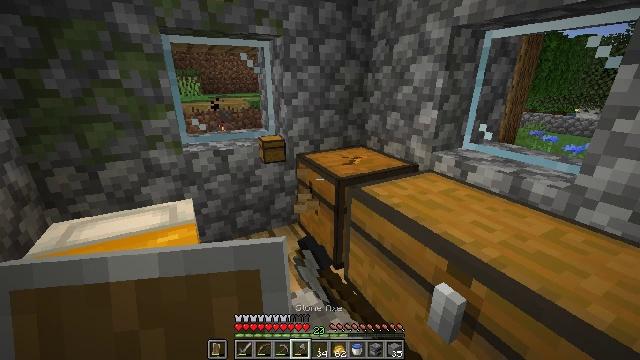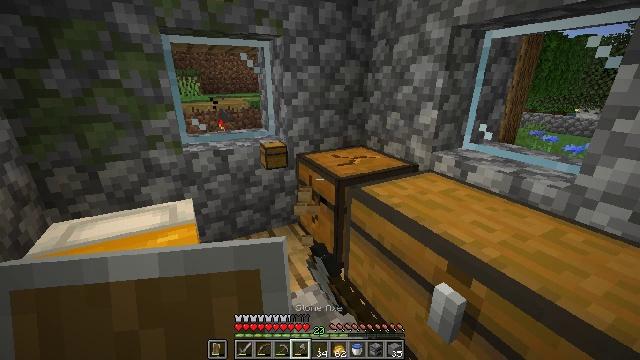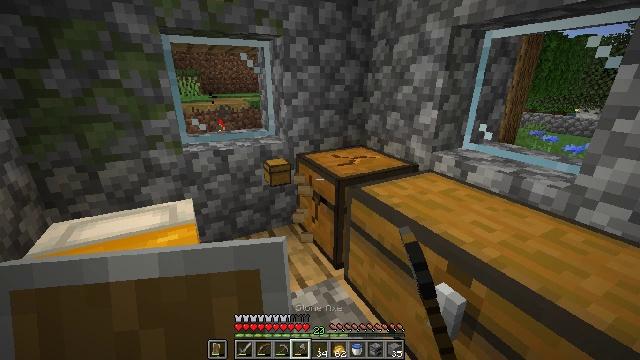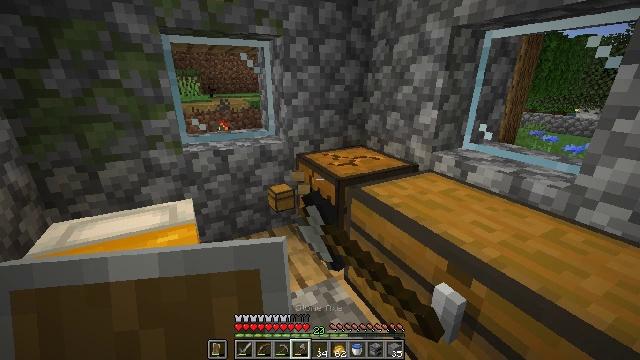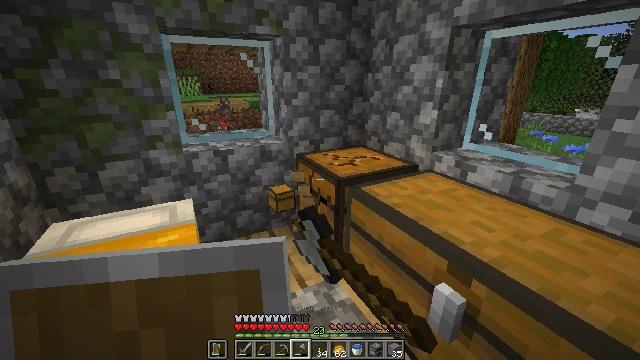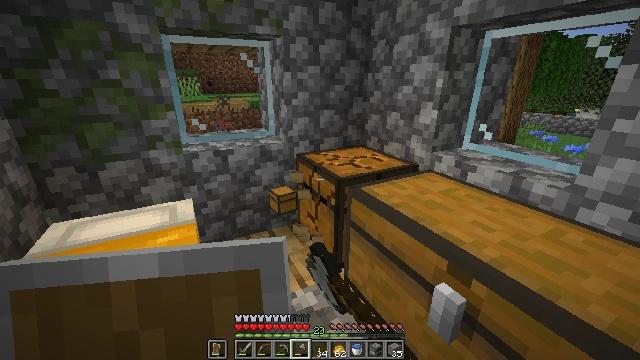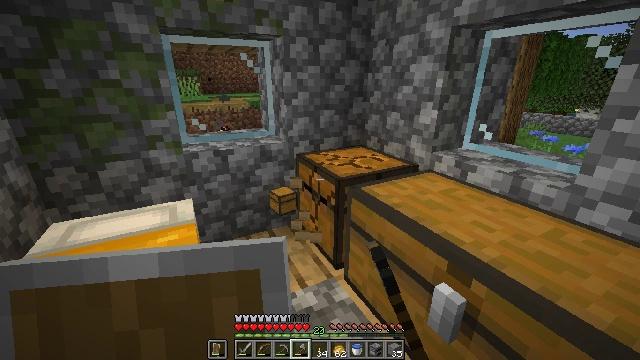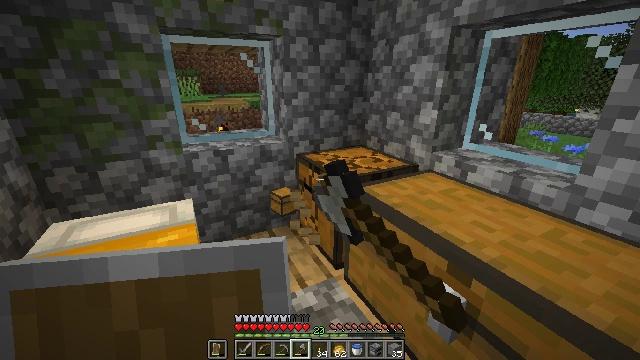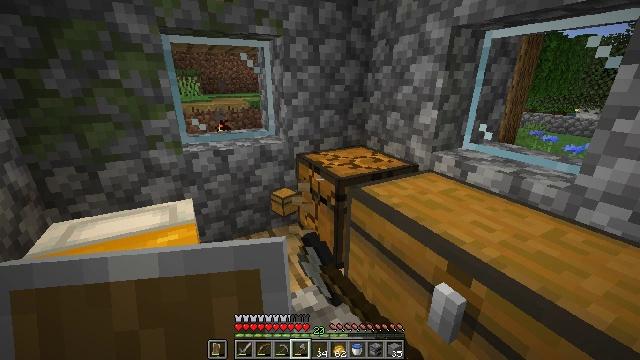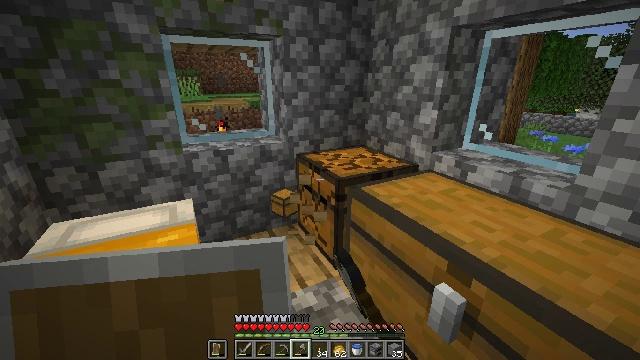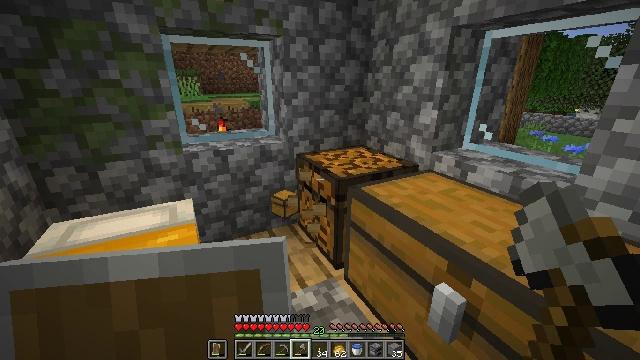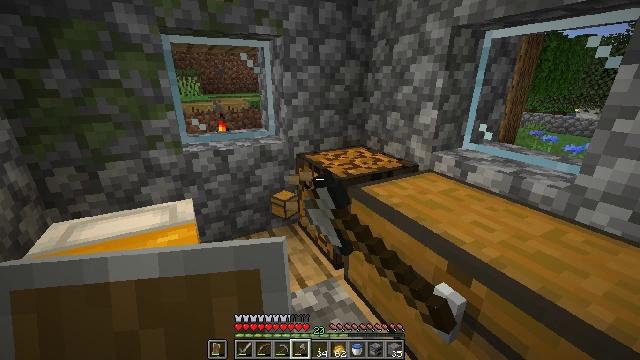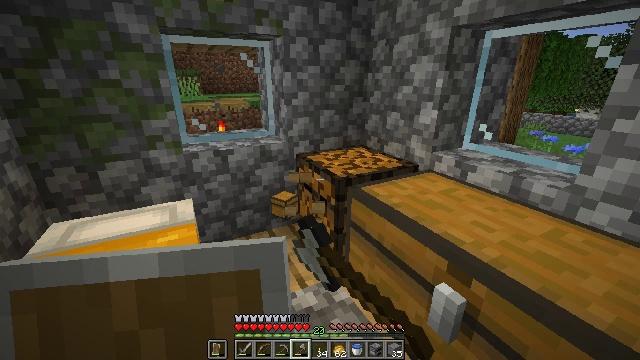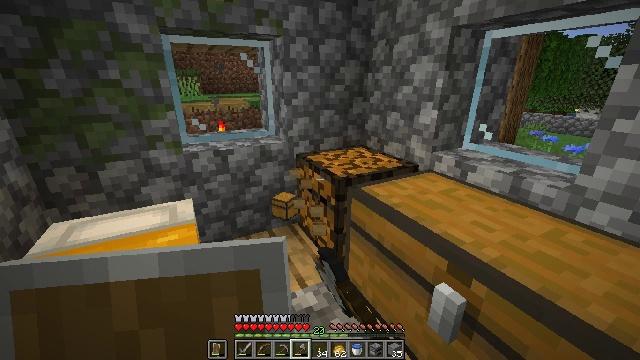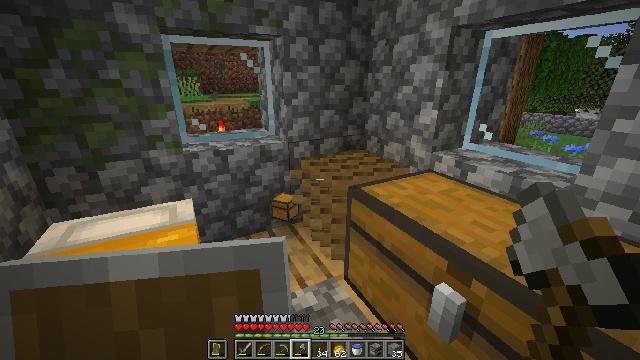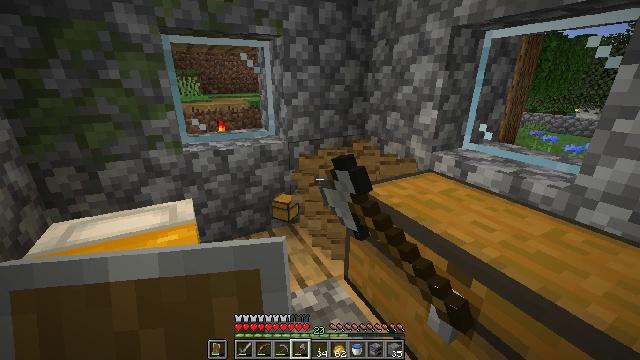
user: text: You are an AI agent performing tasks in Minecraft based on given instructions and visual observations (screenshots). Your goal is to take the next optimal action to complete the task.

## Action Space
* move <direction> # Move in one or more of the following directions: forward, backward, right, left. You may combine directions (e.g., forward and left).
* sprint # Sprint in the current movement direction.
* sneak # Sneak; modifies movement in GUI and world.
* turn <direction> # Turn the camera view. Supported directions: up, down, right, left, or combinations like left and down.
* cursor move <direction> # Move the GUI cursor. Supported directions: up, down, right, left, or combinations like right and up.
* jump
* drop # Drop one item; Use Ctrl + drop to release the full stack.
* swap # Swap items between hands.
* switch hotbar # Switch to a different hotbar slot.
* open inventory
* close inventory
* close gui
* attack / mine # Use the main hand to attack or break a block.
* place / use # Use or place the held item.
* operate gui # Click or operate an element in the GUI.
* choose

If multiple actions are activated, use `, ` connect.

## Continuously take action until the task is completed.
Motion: motion action
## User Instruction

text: Reclaim the chest into your inventory.
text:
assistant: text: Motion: attack / mine
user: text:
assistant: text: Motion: attack / mine
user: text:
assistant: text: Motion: attack / mine
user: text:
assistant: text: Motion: attack / mine
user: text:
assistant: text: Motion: attack / mine
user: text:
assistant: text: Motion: attack / mine
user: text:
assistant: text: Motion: attack / mine
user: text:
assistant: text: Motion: attack / mine
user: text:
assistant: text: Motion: attack / mine
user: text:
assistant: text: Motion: attack / mine
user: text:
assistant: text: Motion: attack / mine
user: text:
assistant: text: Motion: attack / mine
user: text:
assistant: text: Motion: attack / mine
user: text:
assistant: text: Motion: attack / mine
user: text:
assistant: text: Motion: attack / mine
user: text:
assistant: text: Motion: attack / mine
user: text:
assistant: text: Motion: move forward, attack / mine
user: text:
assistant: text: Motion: move forward, turn left and down, attack / mine
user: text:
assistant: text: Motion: turn left